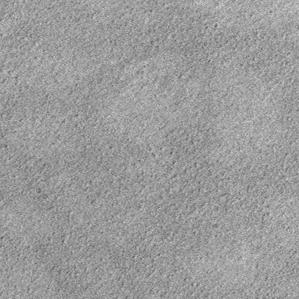
Label: frost